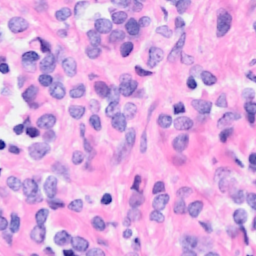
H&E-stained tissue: Breast